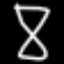
Label: hourglass